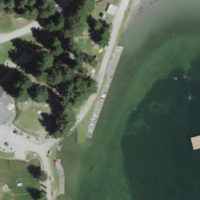
EUNIS habitat code: 14
Species observed at this site:
Salix alba
Anas platyrhynchos
Equisetum arvense